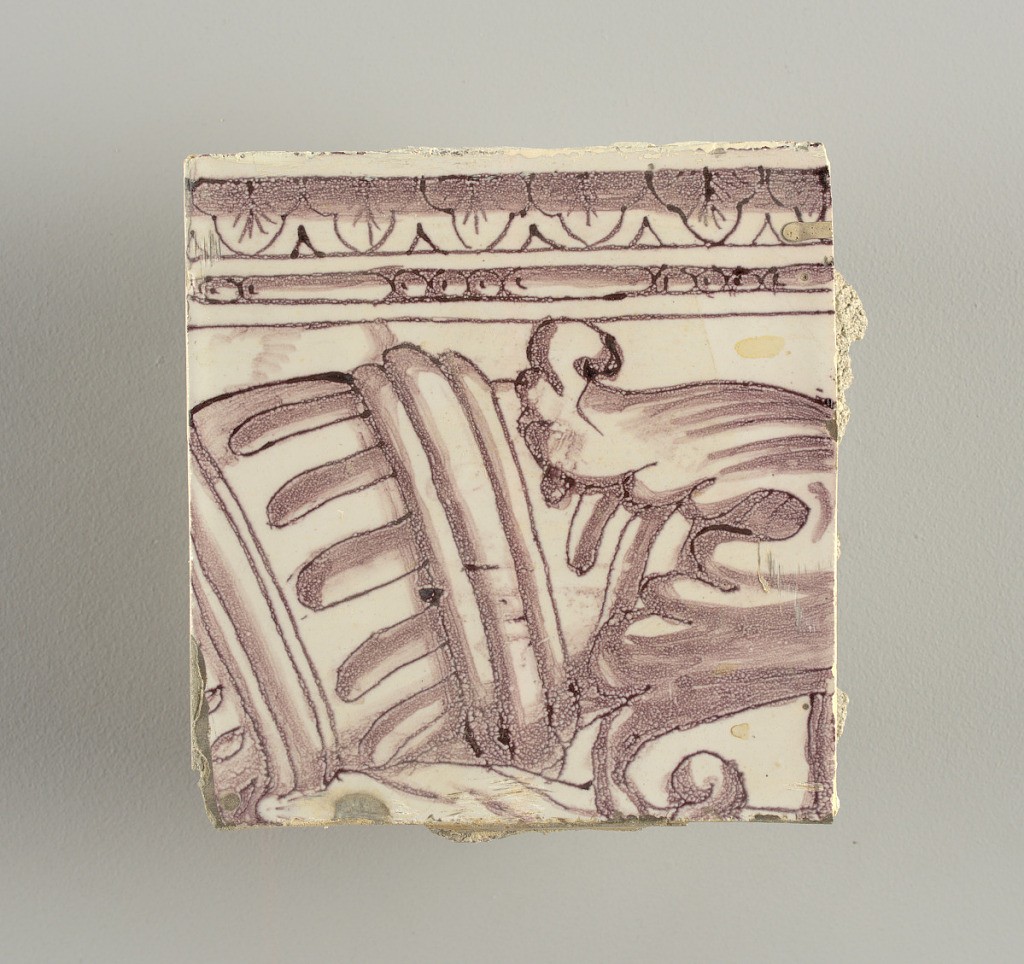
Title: Tile wall facing
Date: ca. 1725
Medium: Tin-glazed earthenware, underglaze
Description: Horizontal rectangle.  Thirty tiles wide and twenty-three tiles high with opening for fireplace eleven tiles wide and ten high.  Foliage arabesques disposed about three vertical axes from which are emphazised by urns at center and right, and at left by the figure of a standing woman carrying an infant on her arm and accompanied by two children.